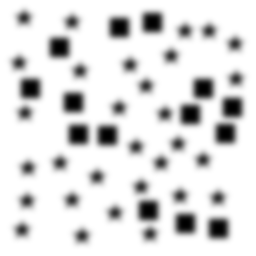
Squares: 14
Triangles: 0
Stars: 30
Total shapes: 44